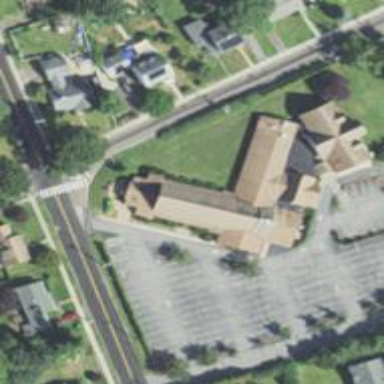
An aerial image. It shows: Building serving as place of worship.